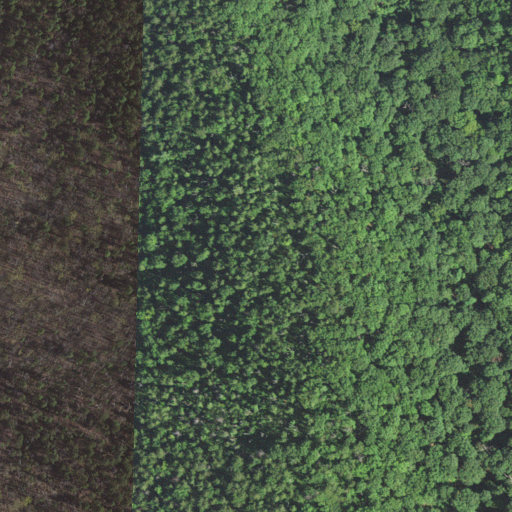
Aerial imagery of ridge(s) in Virginia named Chestnut Ridge containing deciduous forest and mixed forest